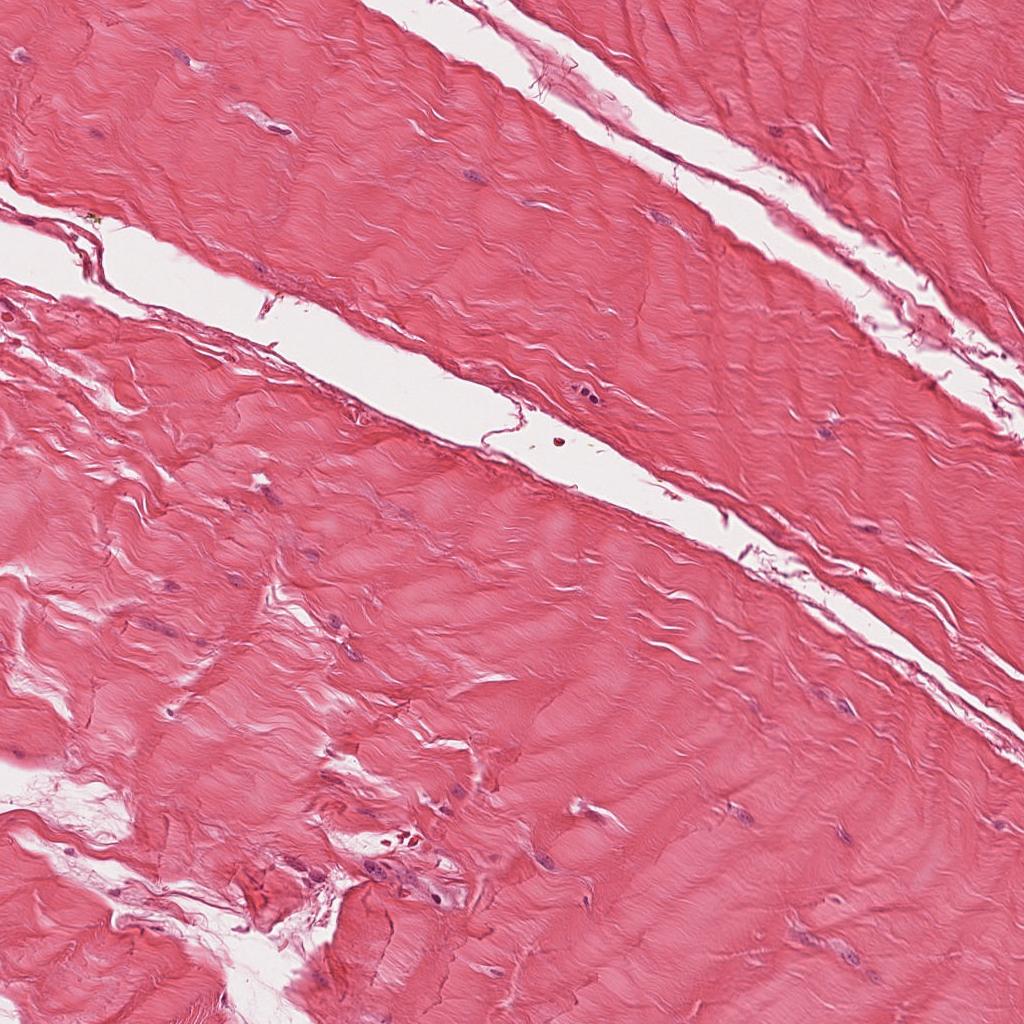
Label: Non-Tumor